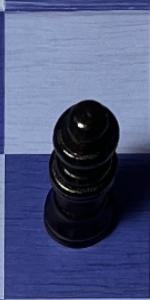
Label: Queen_Black